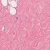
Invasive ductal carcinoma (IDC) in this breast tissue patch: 0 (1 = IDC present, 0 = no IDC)